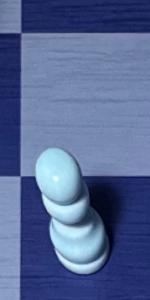
Label: Pawn_White